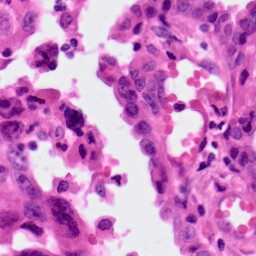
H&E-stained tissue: Lung